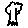
Label: tree